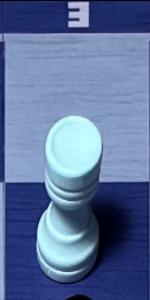
Label: Rook_White